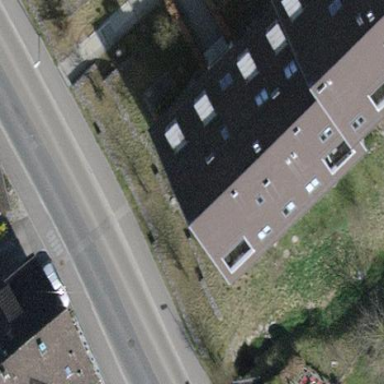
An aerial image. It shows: View of apartment building.